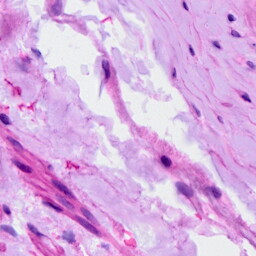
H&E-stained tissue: Ovarian